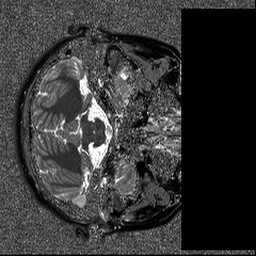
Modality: T1map
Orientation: axial
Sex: female